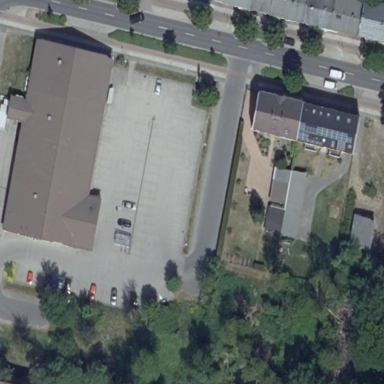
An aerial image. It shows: Parking area with surface made of sett.